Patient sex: M
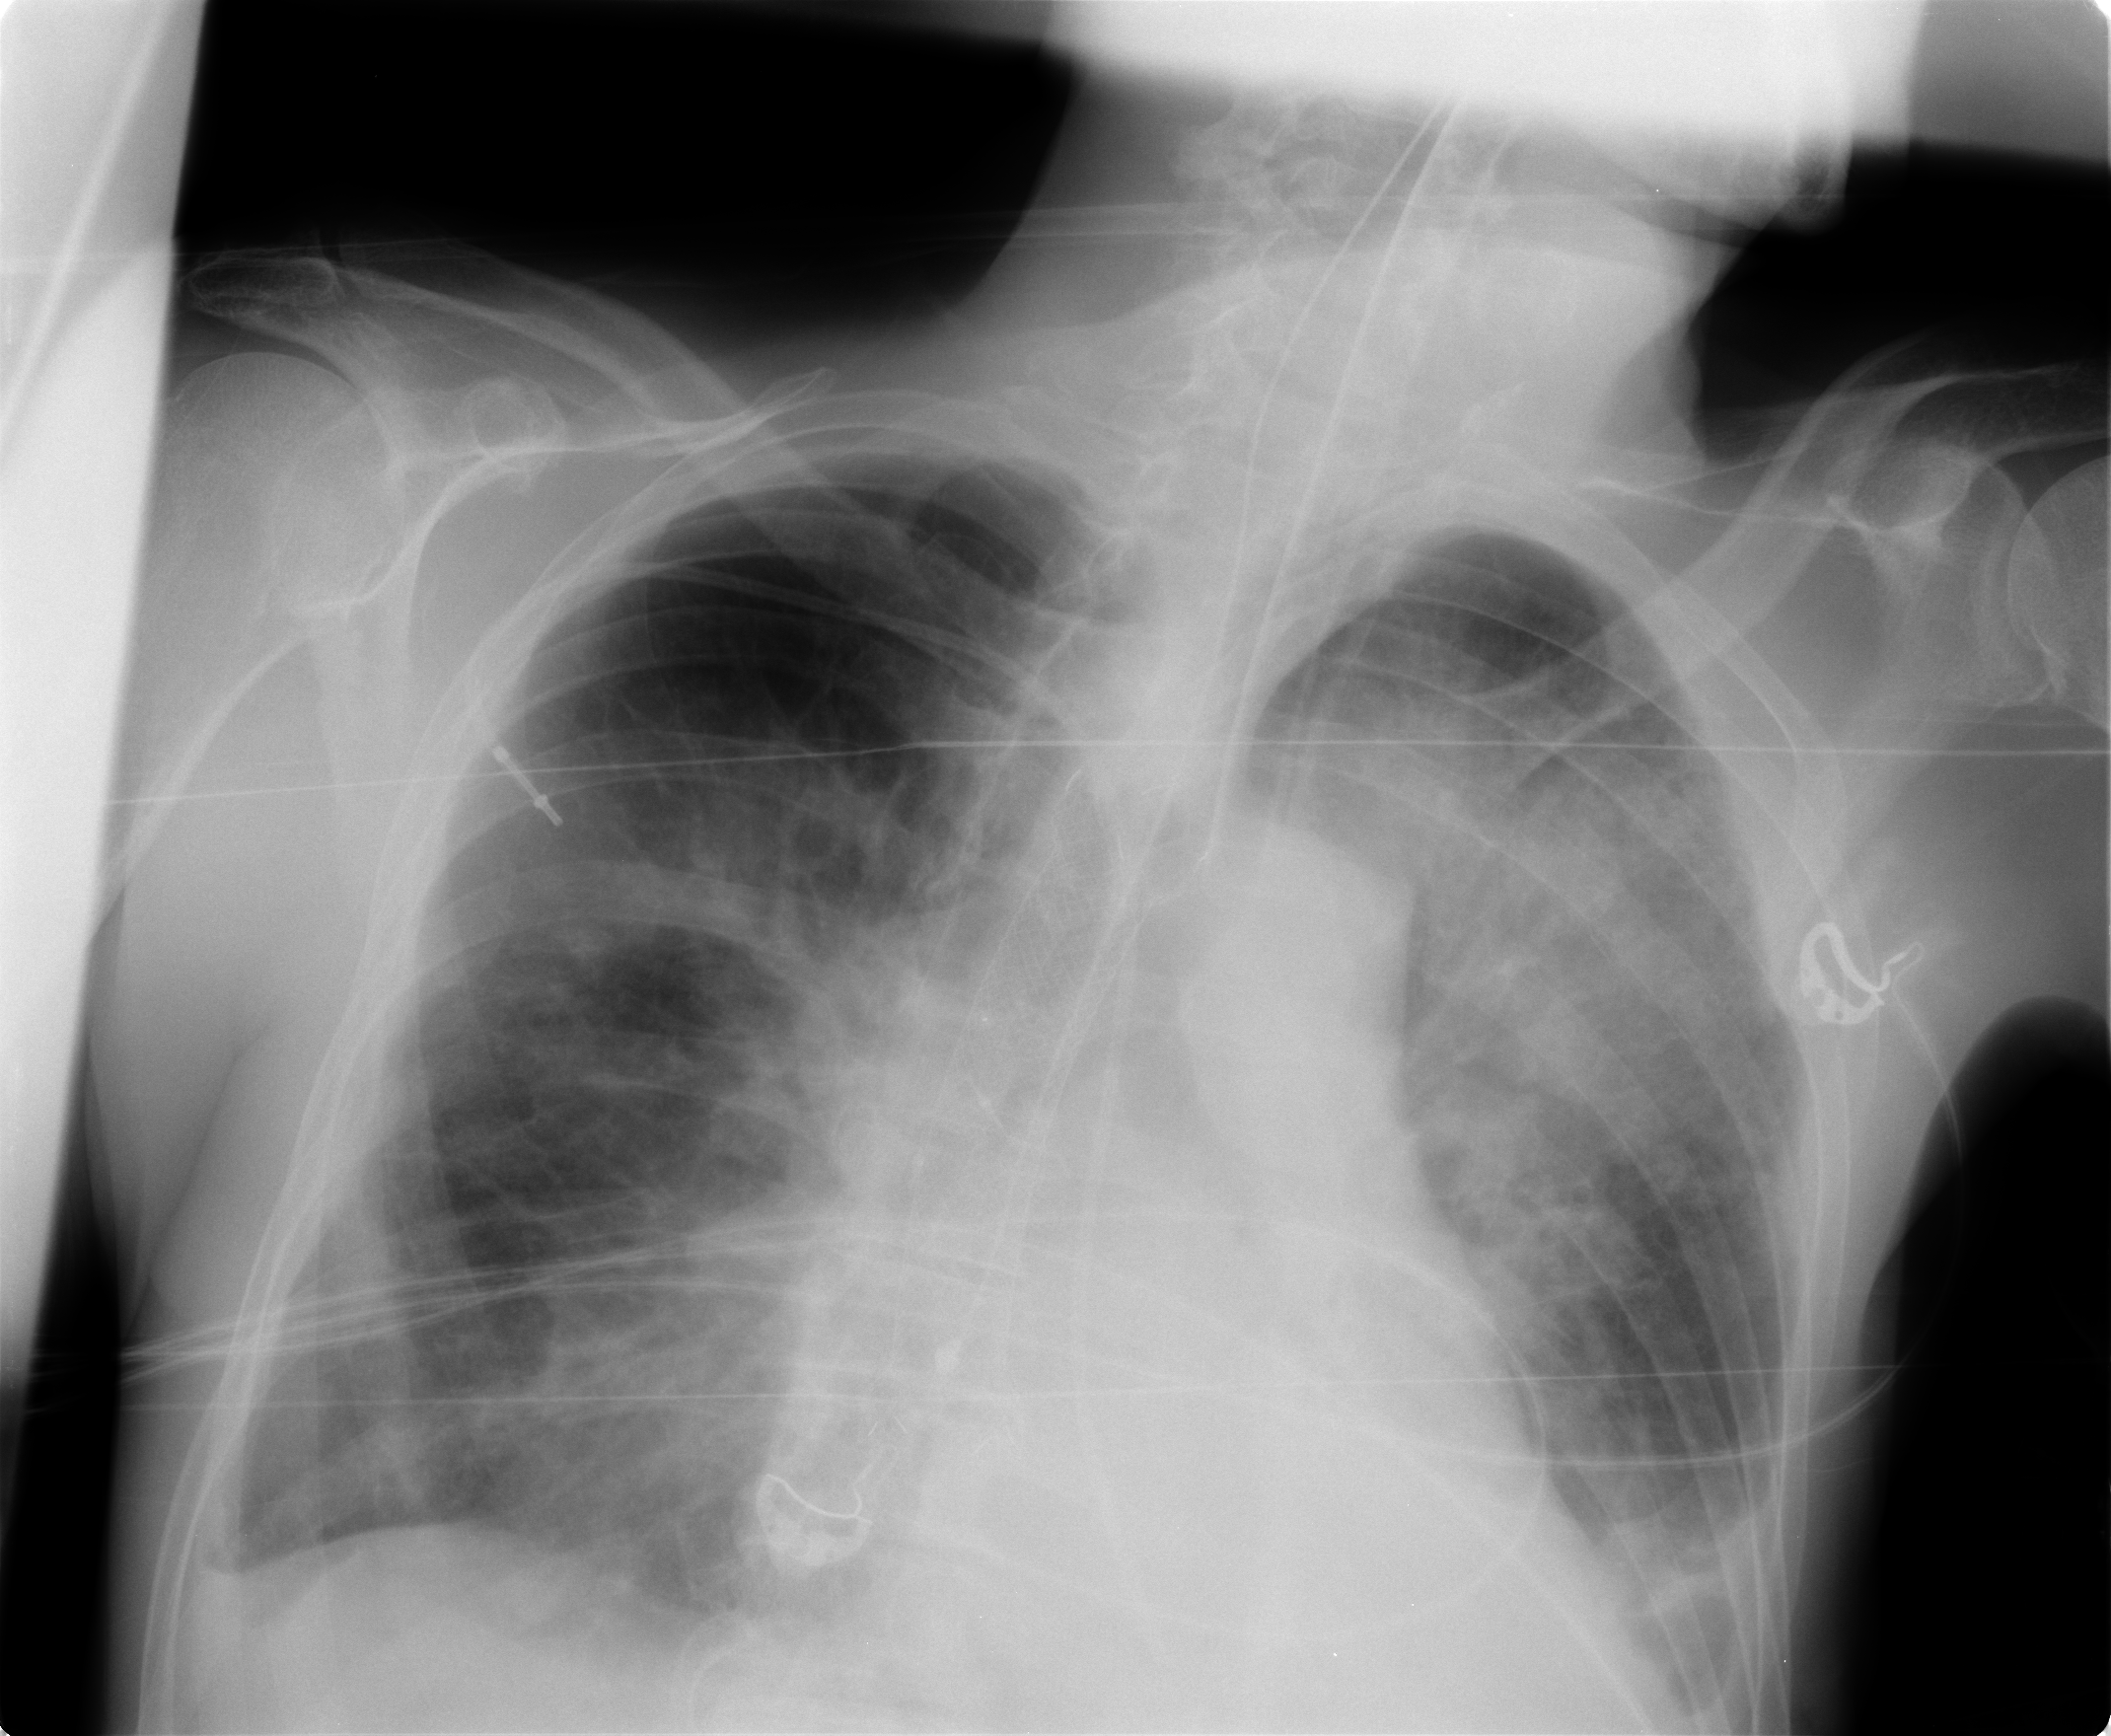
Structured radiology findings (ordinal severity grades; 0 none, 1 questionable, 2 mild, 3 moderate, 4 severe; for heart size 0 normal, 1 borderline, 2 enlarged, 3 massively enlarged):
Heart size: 0
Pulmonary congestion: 0
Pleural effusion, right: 2
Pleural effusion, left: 2
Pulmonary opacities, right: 2
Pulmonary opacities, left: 3
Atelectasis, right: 2
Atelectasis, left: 2